Field crop: maize
Growth stage: 1
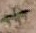
Species: atriplex